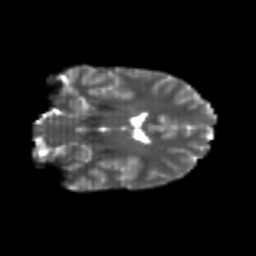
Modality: T2w
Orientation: coronal
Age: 22
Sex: female
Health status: healthy
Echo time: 0.074 s